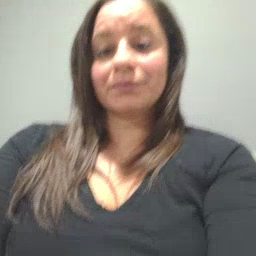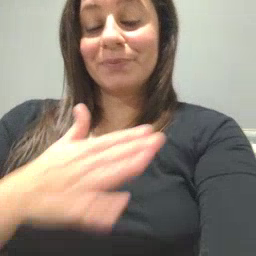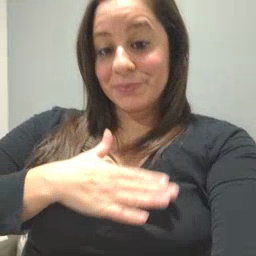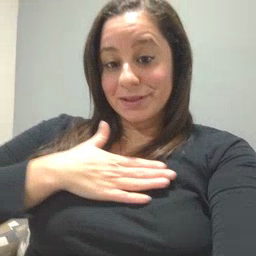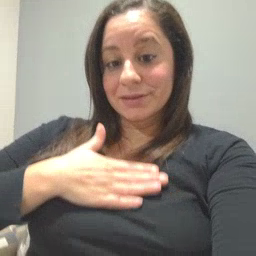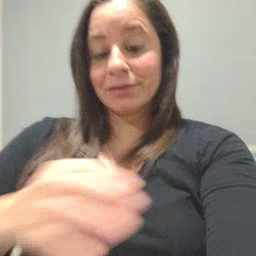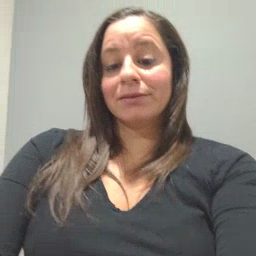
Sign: please